Question: If I perform a multivariate qqplot of the mahalanobis distance of my multivariate data plotted against the Chi-squared distribution, I expect the accompanying qqline to be a line with intercept 0 and slope 1. But if I run the following code:
'''
scores<-matrix(rnorm(100*3),nc=3)
mah_scores = mahalanobis(scores,center=colMeans(scores),cov=cov(scores))
chi_scores = qchisq(ppoints(nrow(scores)),df=3)
qqplot(x=chi_scores,y=mah_scores,asp=1)
abline(a=0,b=1)
qqline(mah_scores, distribution = function(p) qchisq(p,df = 3),col="red")
'''
I get the following figure:

I expected the qqline (in red) to be the same as the line with intercept 0 and slope 1 (in black). Can anyone explain to me why these 2 lines don't match up?
(I'm running R version 2.15.3 (2013-03-01))
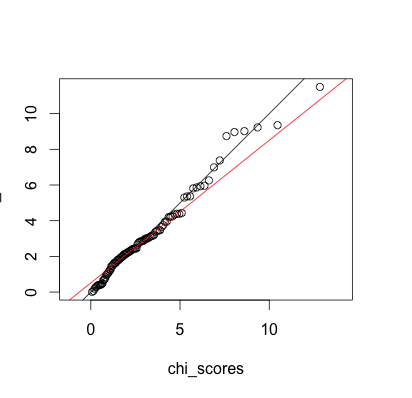
Answer: By default 'qqline' draws a line through the first and third quartiles. See the help file ('?qqline').
'''
#highlight first and third quartiles
points(quantile(chi_scores,c(.25,.75)),
quantile(mah_scores,c(.25,.75)),col="blue",cex=2,bg="blue",pch=21)
'''